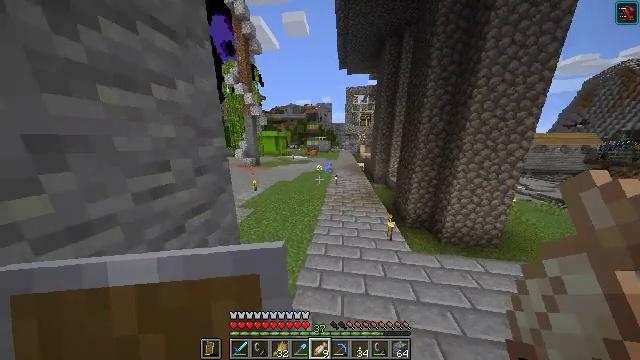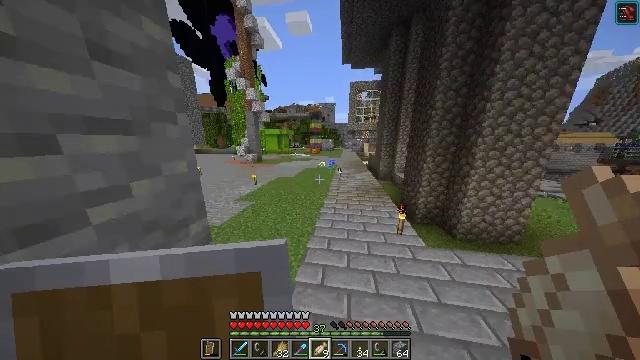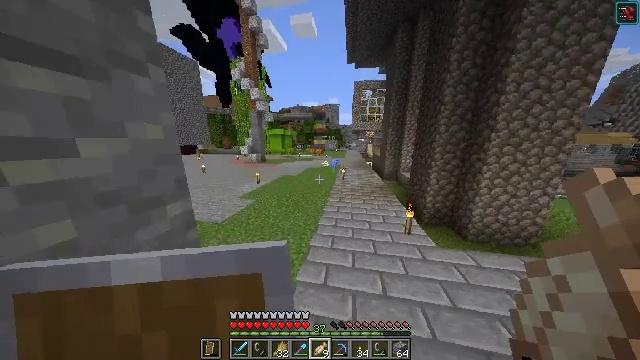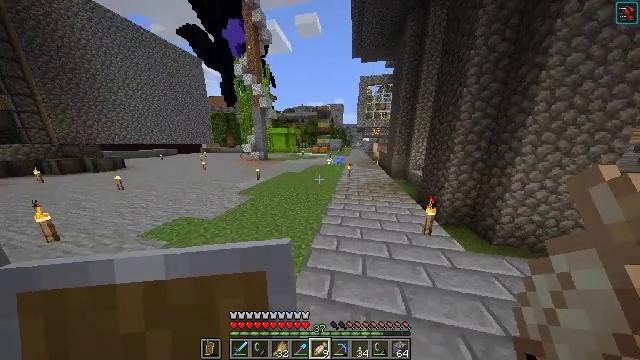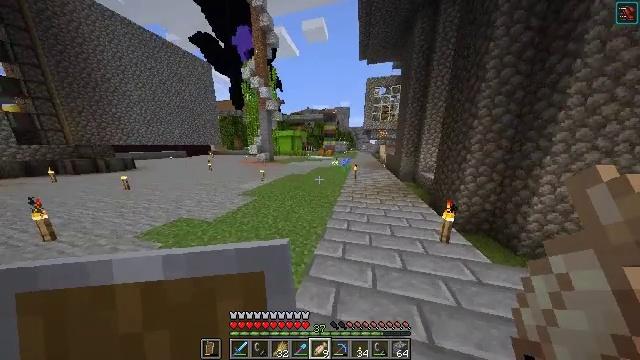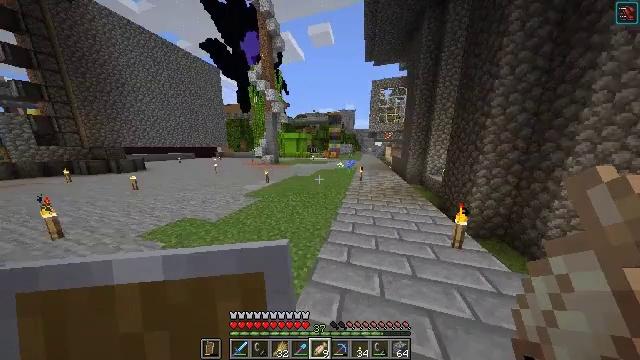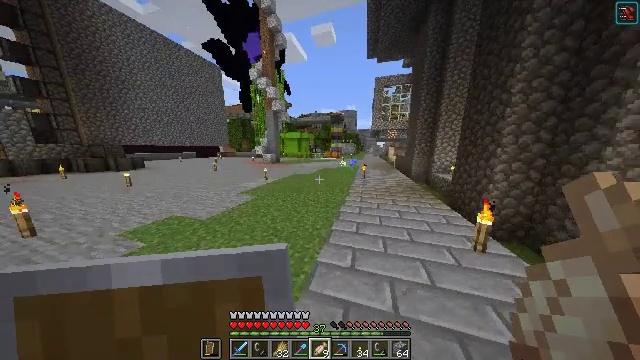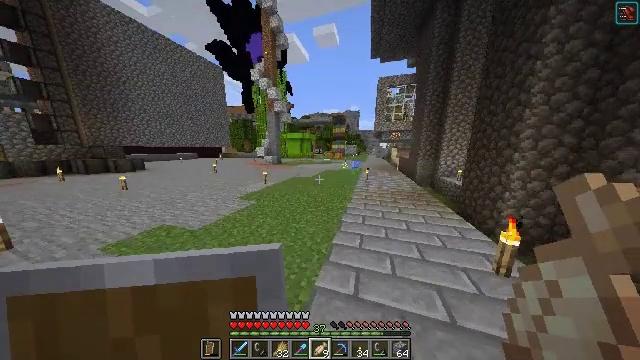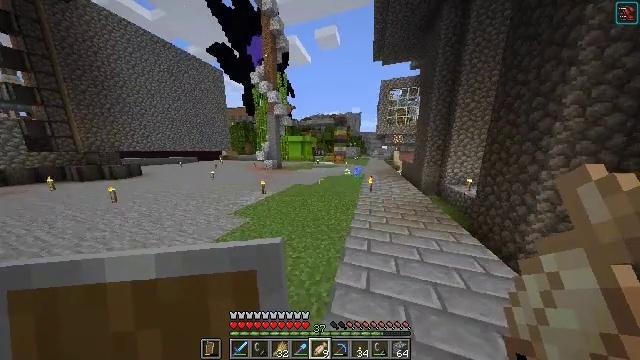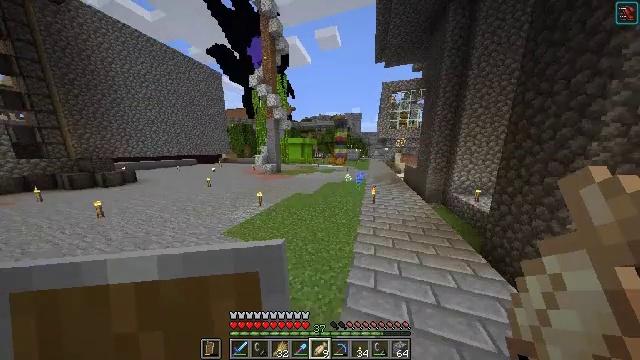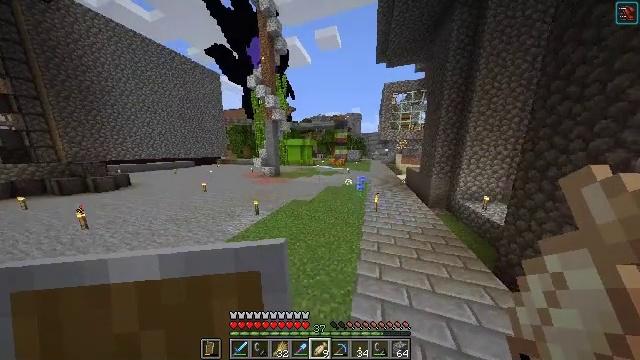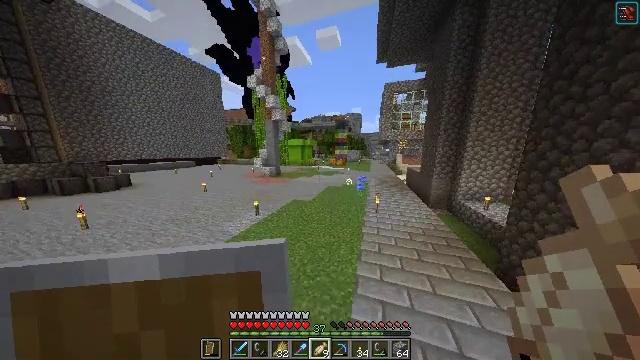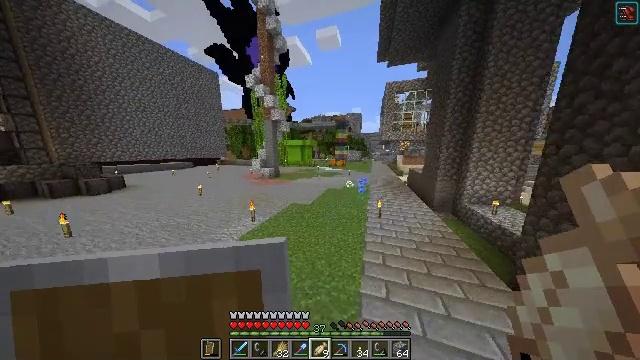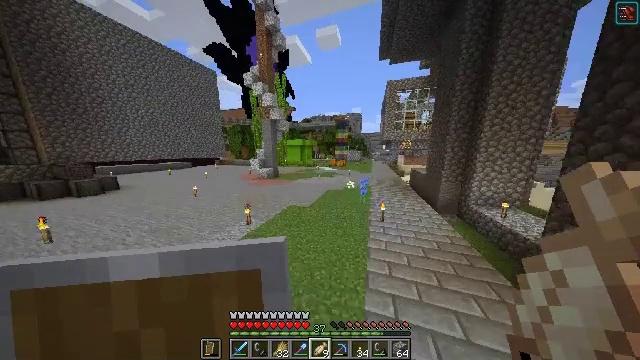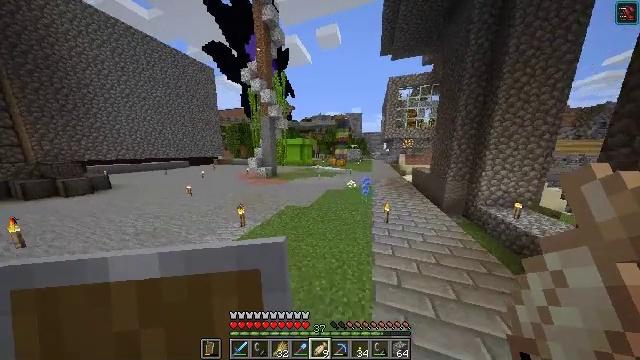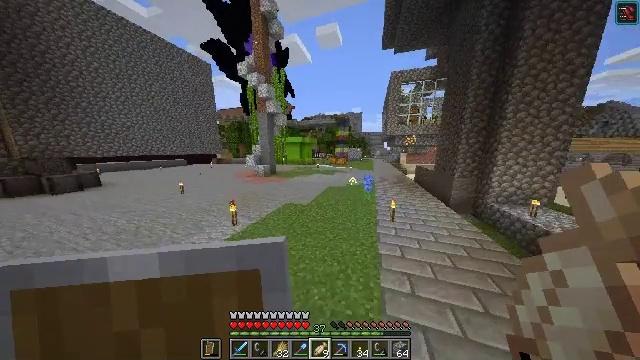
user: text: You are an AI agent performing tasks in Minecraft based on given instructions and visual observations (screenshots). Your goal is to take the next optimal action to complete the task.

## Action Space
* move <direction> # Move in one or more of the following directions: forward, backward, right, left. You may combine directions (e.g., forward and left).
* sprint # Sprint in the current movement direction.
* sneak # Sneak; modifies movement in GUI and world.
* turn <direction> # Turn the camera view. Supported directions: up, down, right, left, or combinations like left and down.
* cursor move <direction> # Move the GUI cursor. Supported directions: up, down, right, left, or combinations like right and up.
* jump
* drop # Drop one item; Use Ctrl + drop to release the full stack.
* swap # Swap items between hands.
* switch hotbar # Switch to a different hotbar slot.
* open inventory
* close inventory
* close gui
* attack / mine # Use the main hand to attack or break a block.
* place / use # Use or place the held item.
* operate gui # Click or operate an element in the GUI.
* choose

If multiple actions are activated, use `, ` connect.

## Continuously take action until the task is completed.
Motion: motion action
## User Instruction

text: Create polished blackstone at the crafting table.
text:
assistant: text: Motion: move forward, turn left
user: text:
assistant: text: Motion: move forward, turn left
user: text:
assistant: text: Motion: move forward, turn left
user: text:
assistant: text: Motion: move forward, turn left and up
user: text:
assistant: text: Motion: move forward, turn left
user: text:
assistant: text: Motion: move forward, jump
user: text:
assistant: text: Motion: move forward, jump
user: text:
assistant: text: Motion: move forward, jump
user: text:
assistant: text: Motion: move forward, jump
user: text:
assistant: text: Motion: move forward, jump
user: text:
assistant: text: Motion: move forward, jump
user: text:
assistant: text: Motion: move forward, jump
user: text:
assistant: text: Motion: move forward, jump
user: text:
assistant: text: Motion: move forward, jump
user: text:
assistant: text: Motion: move forward, jump
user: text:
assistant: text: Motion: move forward, jump
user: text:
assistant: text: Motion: move forward, jump
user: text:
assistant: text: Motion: move forward, jump
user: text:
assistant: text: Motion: move forward, jump
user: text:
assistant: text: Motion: move forward, jump
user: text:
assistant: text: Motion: move forward, jump
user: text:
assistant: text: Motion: move forward, jump
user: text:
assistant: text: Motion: move forward, jump
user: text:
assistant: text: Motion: move forward, jump
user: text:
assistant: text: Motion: move forward, jump
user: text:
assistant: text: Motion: move forward, jump
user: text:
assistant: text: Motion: move forward, jump
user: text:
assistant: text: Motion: move forward, jump
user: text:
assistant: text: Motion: move forward, jump
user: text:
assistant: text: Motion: move forward, jump